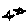
Label: star